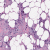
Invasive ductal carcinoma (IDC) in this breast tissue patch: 0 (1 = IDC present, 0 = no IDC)